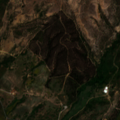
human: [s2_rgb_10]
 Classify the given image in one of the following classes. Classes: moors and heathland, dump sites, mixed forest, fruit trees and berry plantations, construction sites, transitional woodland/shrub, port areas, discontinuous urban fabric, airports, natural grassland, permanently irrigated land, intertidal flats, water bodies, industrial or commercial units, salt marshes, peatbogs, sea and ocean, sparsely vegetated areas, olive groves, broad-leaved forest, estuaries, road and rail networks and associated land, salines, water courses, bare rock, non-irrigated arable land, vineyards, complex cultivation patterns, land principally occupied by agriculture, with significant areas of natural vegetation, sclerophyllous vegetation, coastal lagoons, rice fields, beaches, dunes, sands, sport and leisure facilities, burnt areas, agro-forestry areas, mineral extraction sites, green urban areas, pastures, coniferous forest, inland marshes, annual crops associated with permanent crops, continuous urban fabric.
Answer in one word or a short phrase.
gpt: permanently irrigated land, olive groves, broad-leaved forest, transitional woodland/shrub